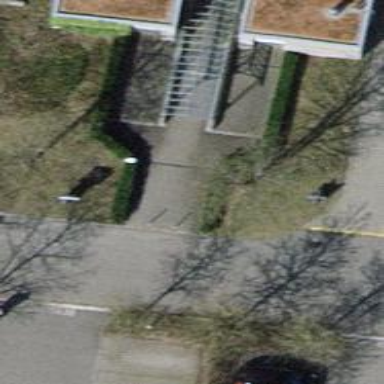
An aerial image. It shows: Bollard barrier.